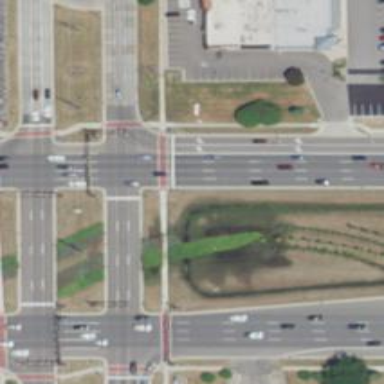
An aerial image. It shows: Footway that serves as traffic island.